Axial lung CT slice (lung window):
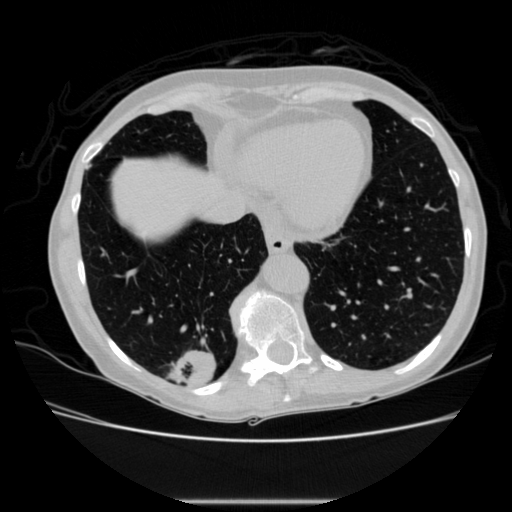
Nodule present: no